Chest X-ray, PA view. Patient: 59 years old, sex F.
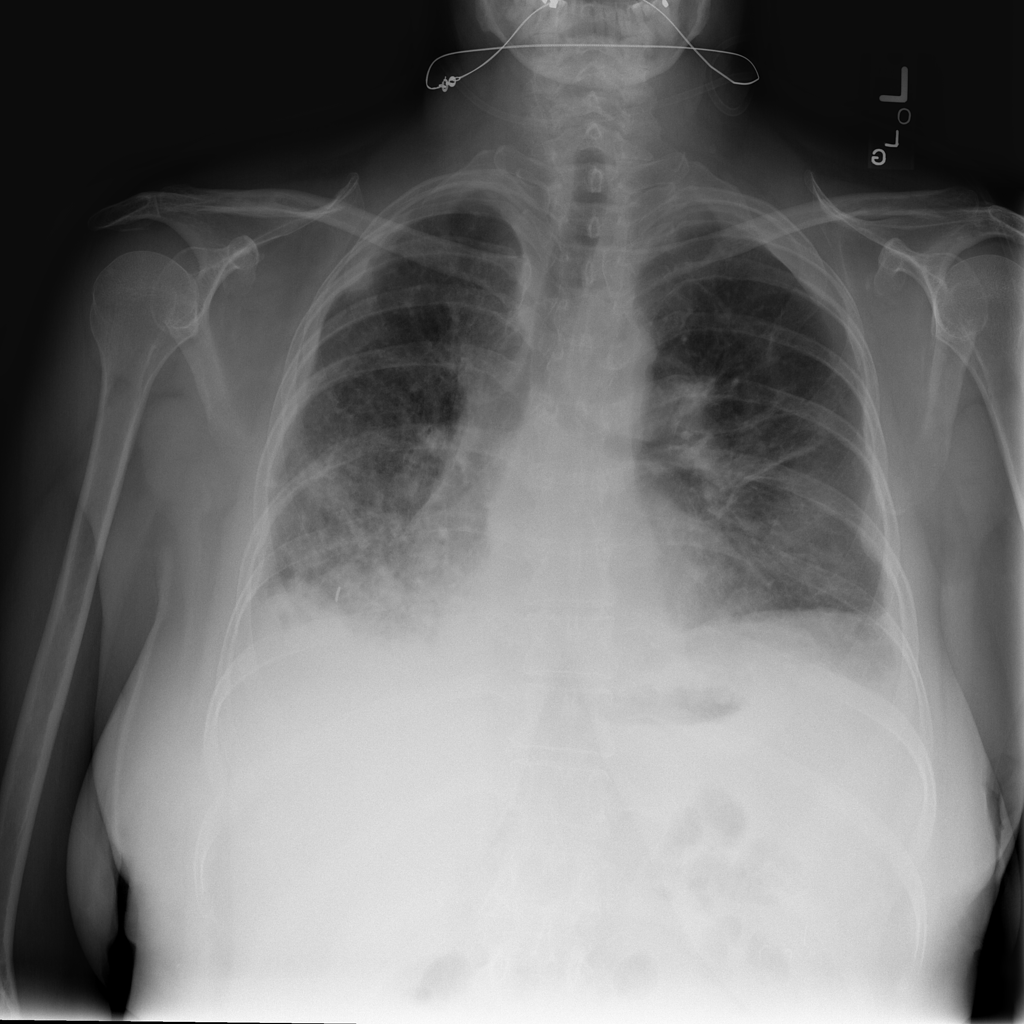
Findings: Effusion, Infiltration, Pleural_Thickening